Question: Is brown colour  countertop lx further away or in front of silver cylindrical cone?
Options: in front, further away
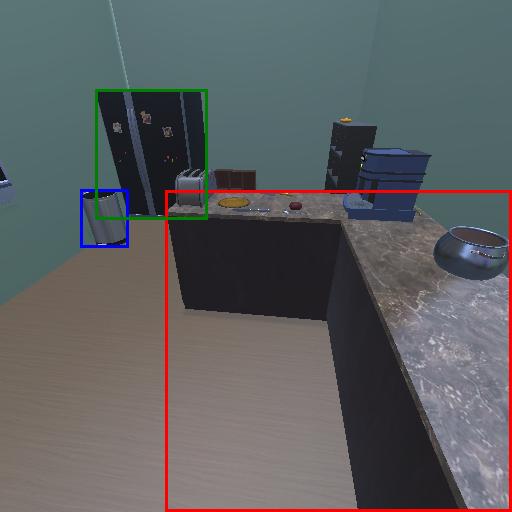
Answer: in front